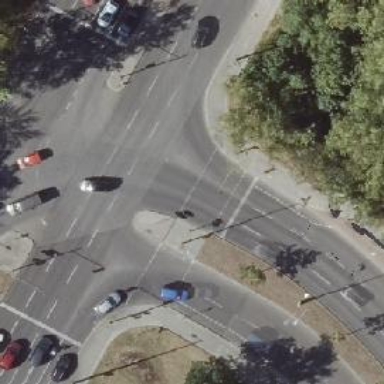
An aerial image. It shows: Concrete footway crossing with traffic signals and pedestrian island.